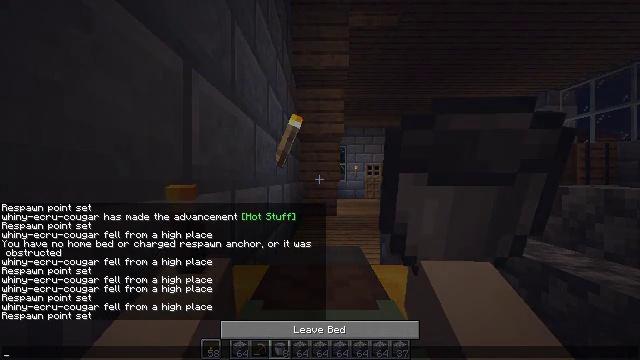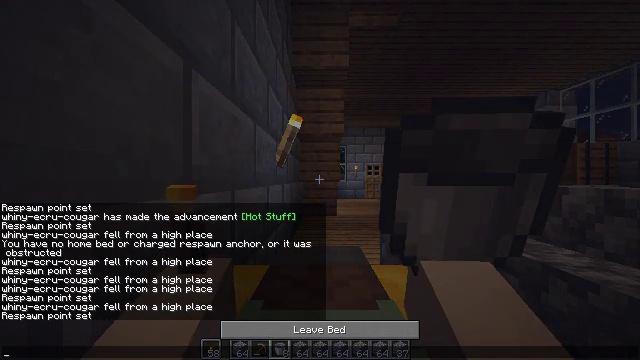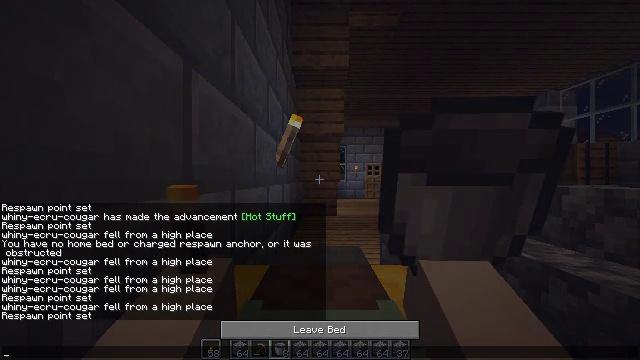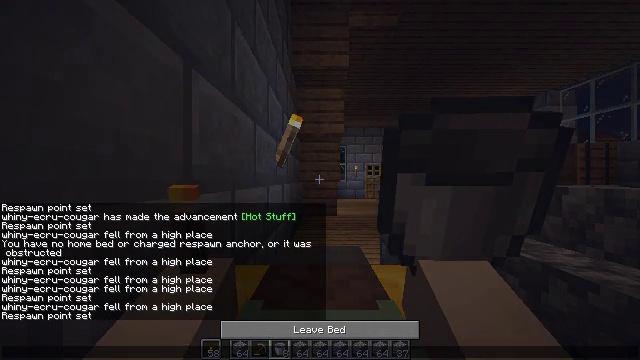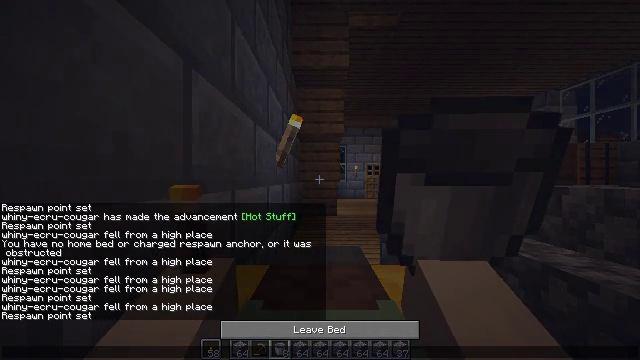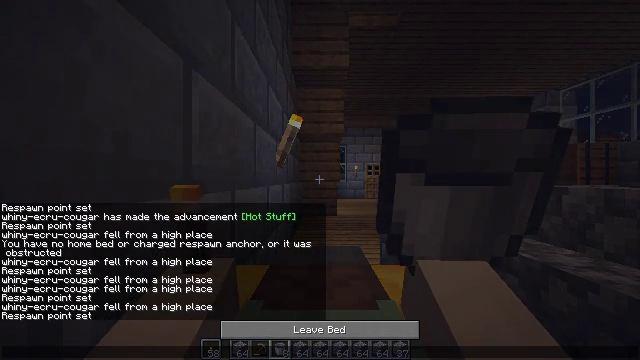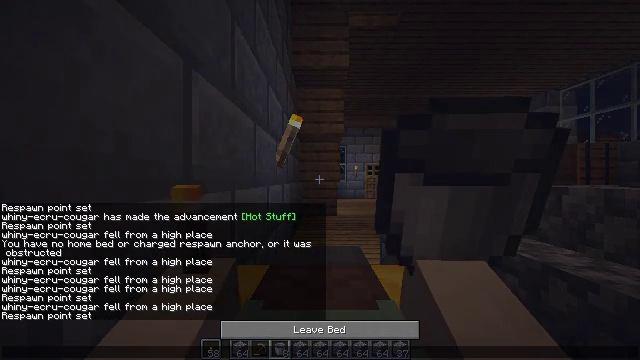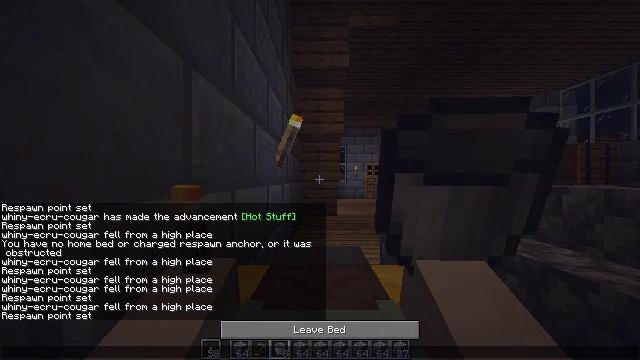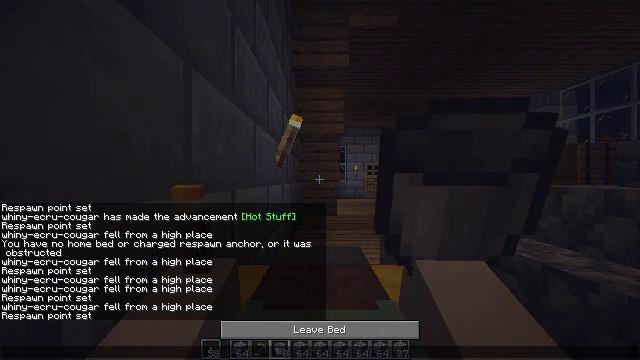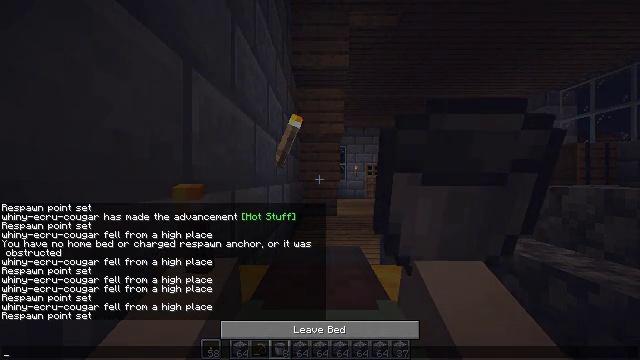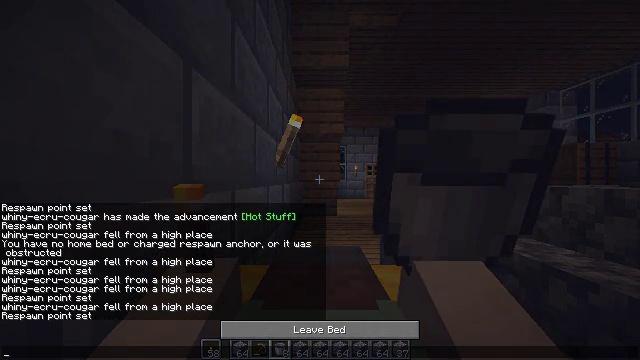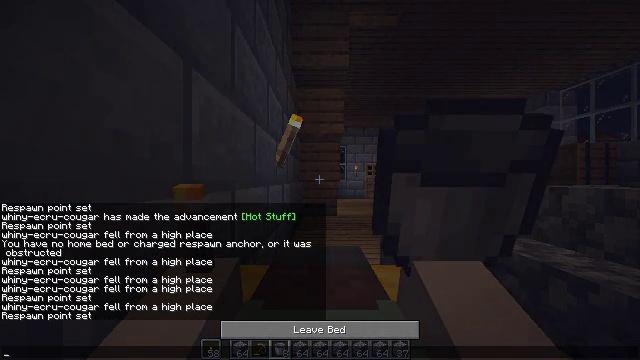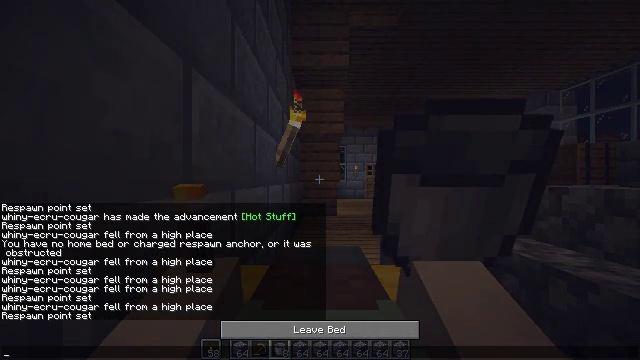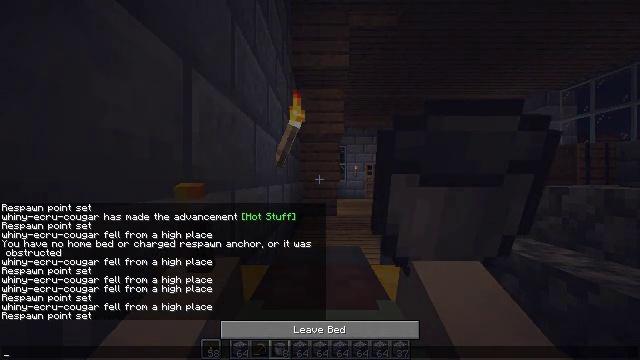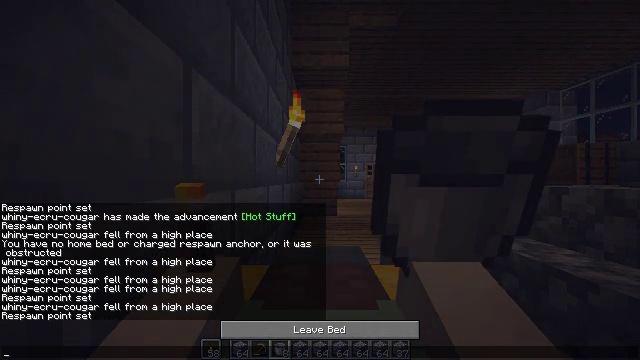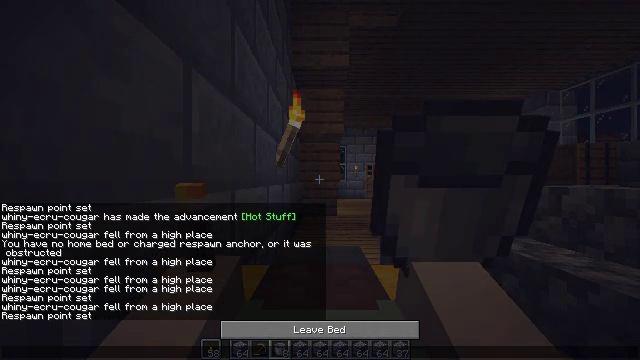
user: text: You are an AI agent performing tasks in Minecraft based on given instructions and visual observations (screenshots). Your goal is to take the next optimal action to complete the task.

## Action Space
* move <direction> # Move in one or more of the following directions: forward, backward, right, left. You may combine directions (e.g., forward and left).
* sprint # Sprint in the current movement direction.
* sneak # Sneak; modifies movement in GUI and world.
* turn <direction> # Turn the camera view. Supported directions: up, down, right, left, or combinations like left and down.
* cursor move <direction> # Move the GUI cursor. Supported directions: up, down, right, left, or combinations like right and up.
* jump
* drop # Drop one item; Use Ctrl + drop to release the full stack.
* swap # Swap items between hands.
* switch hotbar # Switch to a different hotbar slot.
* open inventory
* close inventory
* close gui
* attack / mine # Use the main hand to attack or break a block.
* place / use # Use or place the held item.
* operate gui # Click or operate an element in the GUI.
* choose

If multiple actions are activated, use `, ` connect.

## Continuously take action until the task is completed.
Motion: motion action
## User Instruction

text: Craft a dark oak trapdoor.
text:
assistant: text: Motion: no_op
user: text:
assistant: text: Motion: no_op
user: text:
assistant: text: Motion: no_op
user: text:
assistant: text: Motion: no_op
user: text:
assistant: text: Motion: no_op
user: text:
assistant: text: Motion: no_op
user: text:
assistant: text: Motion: no_op
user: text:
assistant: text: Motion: no_op
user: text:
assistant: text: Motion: no_op
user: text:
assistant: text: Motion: no_op
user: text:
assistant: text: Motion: no_op
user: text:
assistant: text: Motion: no_op
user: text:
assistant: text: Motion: no_op
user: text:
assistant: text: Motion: no_op
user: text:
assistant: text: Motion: no_op
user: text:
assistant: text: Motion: no_op
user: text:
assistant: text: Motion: no_op
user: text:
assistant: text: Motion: no_op
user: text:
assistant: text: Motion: no_op
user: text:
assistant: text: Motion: no_op
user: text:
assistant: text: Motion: no_op
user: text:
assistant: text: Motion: no_op
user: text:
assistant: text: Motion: no_op
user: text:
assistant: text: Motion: no_op
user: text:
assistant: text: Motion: no_op
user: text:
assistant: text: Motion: no_op
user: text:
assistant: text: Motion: no_op
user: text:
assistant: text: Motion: no_op
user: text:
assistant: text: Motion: no_op
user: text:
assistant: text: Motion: no_op